Interaction volume radius: 5 \u00c5
Interaction volume height: 25 \u00c5
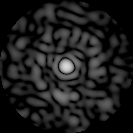
Disorder parameter: 0.8143